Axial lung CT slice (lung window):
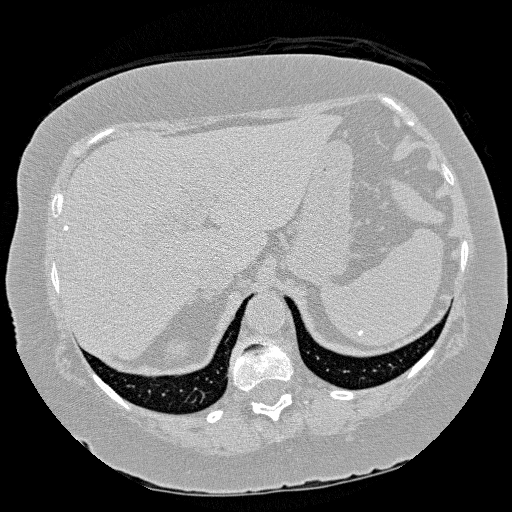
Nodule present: no